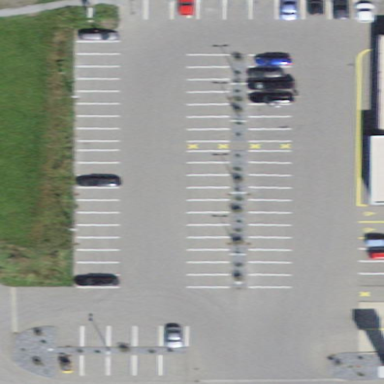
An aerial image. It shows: Parking area with surface.